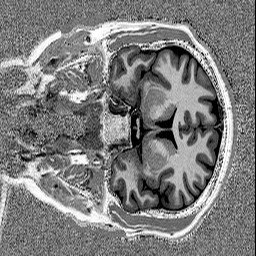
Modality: UNIT1
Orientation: coronal
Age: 23
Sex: female
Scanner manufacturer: siemens
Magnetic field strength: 3 T
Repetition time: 5 s
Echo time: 0.00298 s